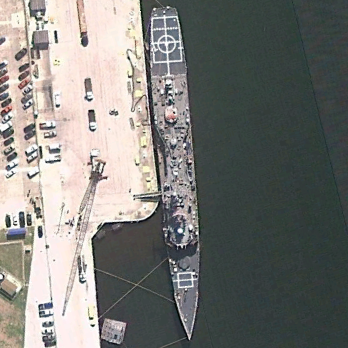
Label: cruiser